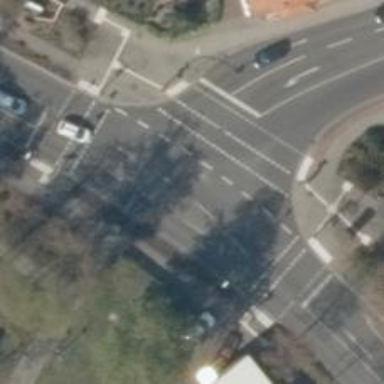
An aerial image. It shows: Secondary road with asphalt surface and sidewalks on both sides. There is cycle track on the left side of the road.